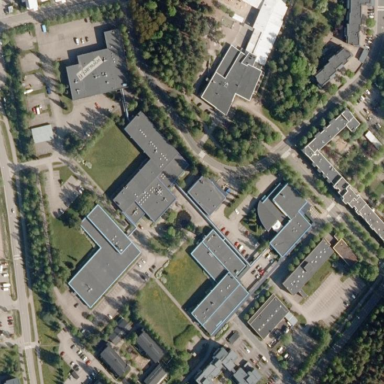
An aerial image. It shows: College.